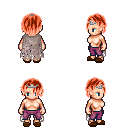
a pixel art fantasy rpg character, female body template, human, light skin, gray tattered cape, magenta pants, red bangs hairstyle, silver tiara, brown slippers, four views (front, back, left, right), 2x2 character sprite sheet, small pixel art, hard edges, no anti-aliasing